Question: I'm trying to implement my own version of the Custom Behavior shown here: <URL>
and here: <URL>
BizTalk requires everything to be put in the GAC, which I did by running GacUtil.
I attempted the following changes to machine.config, and I know they didn't work because if I restart the BizTalk Host Instance, I get bizarre errors.
Changed from this:
'''
<section name="extensions" type="System.ServiceModel.Configuration.ExtensionsSection, System.ServiceModel, Version=4.0.0.0, Culture=neutral, PublicKeyToken=b77a5c561934e089"/>
'''
To this:
'''
<section name="extensions" type="System.ServiceModel.Configuration.ExtensionsSection, System.ServiceModel, Version=4.0.0.0, Culture=neutral, PublicKeyToken=b77a5c561934e089">
<add name="WindowsCredentialsBehaviour" type="MyApp.Biztalk.WCF.Extensions.ImpersonateBasicCredentialsBehaviour, MyApp.CustomEndpointBehavior, Version=1.0.0.0, Culture=neutral, PublicKeyToken=b12735283a466be4" />
</section>
'''
In BizTalk, the Assembly looks like this:
> MyApp.CustomEndpointBehavior, Version=1.0.0.0, Culture=neutral, PublicKeyToken=b12735283a466be4"
So I have two main questions:
1. I'm not sure why in the config file there are two names, is one the class or behavior name, and the second is the assembly name?
2. What did I do wrong?
Here are my namespaces:
'''
namespace MyApp.Biztalk.WCF.Extensions
{
public class ImpersonateBasicCredentialsBehaviour : IEndpointBehavior
...
namespace MyApp.Biztalk.WCF.Extensions
{
public class ImpersonateBasicCredentialsBehaviourElement : BehaviorExtensionElement
...
'''
I also tried to edit machine.config with the SDK tool: SvcConfigEditor.exe, but it gave this error, so I was left to edit in NotePad++.

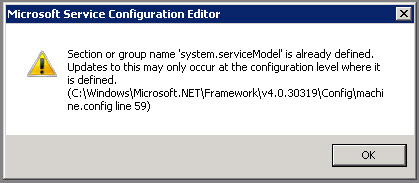
Answer: You don't need to define your section (it's already defined). Instead, you just configure your extension in the machine level configuration:
'''
<system.serviceModel>
<extensions>
<behaviorExtensions>
<add name="WindowsCredentialsBehaviour" type="MyApp.Biztalk.WCF.Extensions.ImpersonateBasicCredentialsBehaviour, Asurion.CustomEndpointBehavior" />
</behaviorExtensions>
</extensions>
</system.serviceModel>
'''
It will then merge with any application's configuration file that utilizes WCF ('system.serviceModel'). You just need to make sure the type 'MyApp.Biztalk.WCF.Extensions.ImpersonateBasicCredentialsBehaviour' is in the assembly available to an application that wants to use WCF (either in GAC or in a private bin path).